Question: I'm working with an Expandable List, like this:

The Expandable list activity has a method called "OnGroupExpand" which allows you to perform some work before the parent expands and it's children are exposed.
In my case, I want to attach a checkChangeHandler to each child's checkbox so that when it's clicked, I can mark the child as complete. I have the list showing up and the children show when the parent expands, but my check box does nothing.
Then, I try to add checkbox handlers dynamically in the "onGroupExpand" method. However, when onGroupExpand is triggered when trying to get a reference to each child view.
'''
public void onGroupExpand (int groupPosition) {
int numOfChildren = expListAdapter.getChildrenCount(groupPosition);
for(int i = 0; i < numOfChildren; i++)
{
//Get exception here because getChild() returns Object - but how else can
//can I attach a check box to each child?
View v = (View) expListAdapter.getChild(groupPosition, i);
CheckBox cb = (CheckBox)v.findViewById( R.id.checkComplete );
cb.setOnCheckedChangeListener(new OnCheckedChangeListener(){
public void onCheckedChanged(CompoundButton arg0, boolean arg1) {
Toast.makeText(getBaseContext(), "Check Changed for " + groupPosition, 2000);
}
});
}
'''
My primary question is about getting a reference to the Child view so that I can attach a handler dynamically. Please see the code comment where I'm trying to do this.
Thanks for your time...
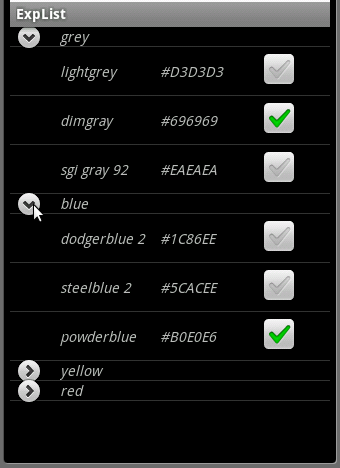
Answer: I believe the problem is that the
'''
View v = (View) expListAdapter.getChild(groupPosition, i);
'''
Doesn't return a 'View' but is returning the data for that position. You might be using strings or a prefs object or something else. You will get your underlying object for it, you can make changes to that object. When the view is created in the method below (and this is called automatically by the ListView), you can setup any onCheckChanged listeners:
'''
abstract View getChildView(int groupPosition, int childPosition, boolean isLastChild, View convertView, ViewGroup parent)
'''
Here is the example Adapter that does what you wanted to do. The Views are created on the Adapter and not the Activity. I assume you are creating a SimpleExpandableListAdapter in your Activity. Instead of that, add the following class and create that view.
'''
import java.util.List;
import android.content.Context;
import android.view.View;
import android.view.ViewGroup;
import android.widget.CheckBox;
import android.widget.CompoundButton;
import android.widget.SimpleExpandableListAdapter;
import android.widget.Toast;
import android.widget.CompoundButton.OnCheckedChangeListener;
public class ExampleAdapter extends SimpleExpandableListAdapter {
protected Context mContext;
public ExampleAdapter(ExampleActivity exampleActivity, List createGroupList, int groupRow, String[] strings, int[] is, List createChildList, int childRow, String[] strings2, int[] is2) {
super(exampleActivity, createGroupList, groupRow, strings, is, createChildList, childRow, strings2, is2);
mContext = exampleActivity;
}
@Override
public View getChildView(int groupPosition, int childPosition, boolean isLastChild, View convertView, ViewGroup parent) {
View v = super.getChildView(groupPosition, childPosition, isLastChild, convertView, parent);
if (v != null) {
final String value = "Check Changed for " + groupPosition + " " + childPosition;
CheckBox cb = (CheckBox)v.findViewById( R.id.checkComplete );
cb.setOnCheckedChangeListener(new OnCheckedChangeListener(){
public void onCheckedChanged(CompoundButton arg0, boolean arg1) {
Toast toast = Toast.makeText(mContext, value, 2000);
toast.show();
}
});
}
return v;
}
}
'''